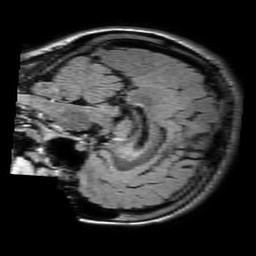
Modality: FLAIR
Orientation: sagittal
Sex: female
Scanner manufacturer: philips
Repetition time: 11 s
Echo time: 0.125 s